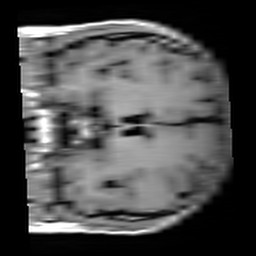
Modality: T1w
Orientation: coronal
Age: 21
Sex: male
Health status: healthy
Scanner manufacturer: siemens
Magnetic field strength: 3 T
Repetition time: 4.1 s
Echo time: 0.0085 s